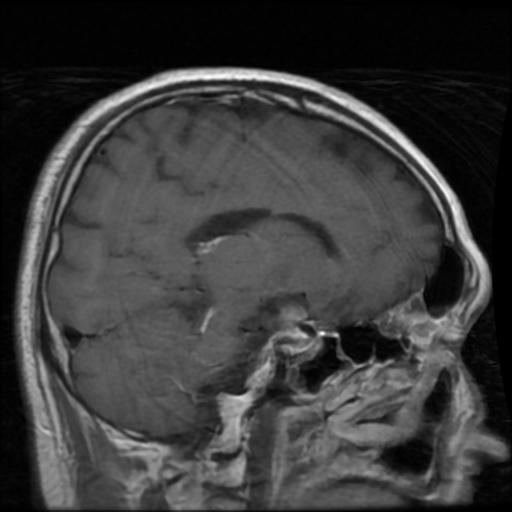
Label: pituitary